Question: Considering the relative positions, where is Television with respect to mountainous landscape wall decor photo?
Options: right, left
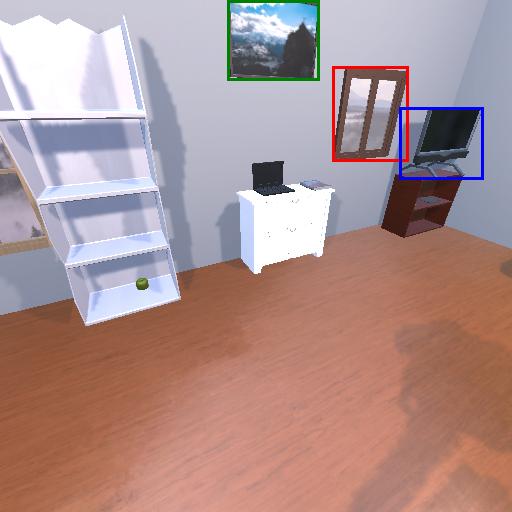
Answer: right